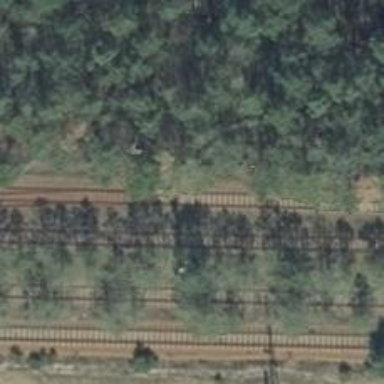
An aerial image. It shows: Railway switch.